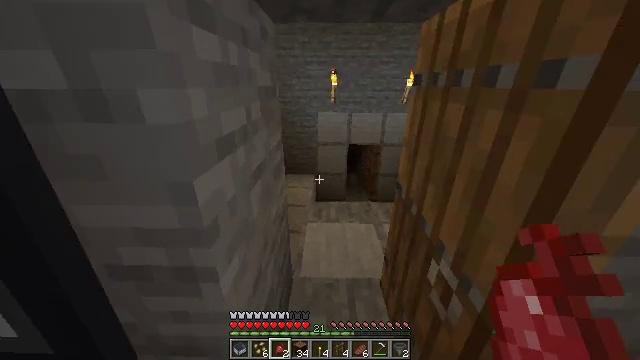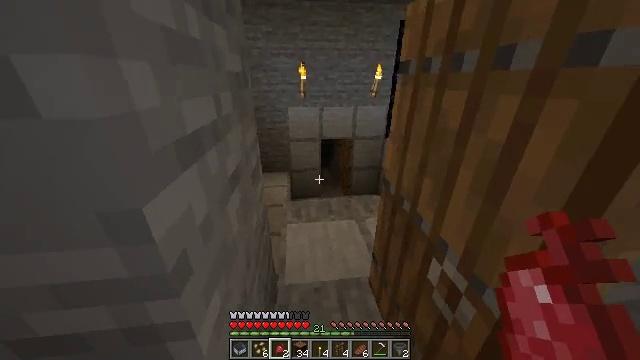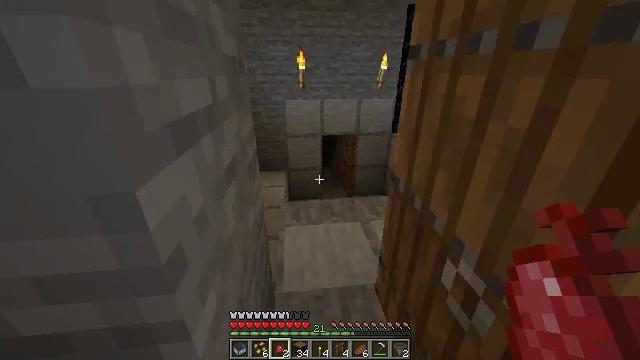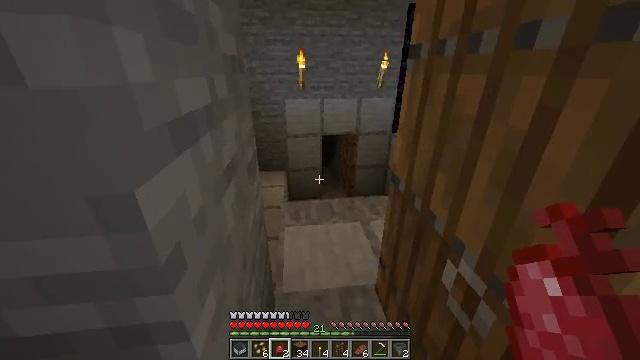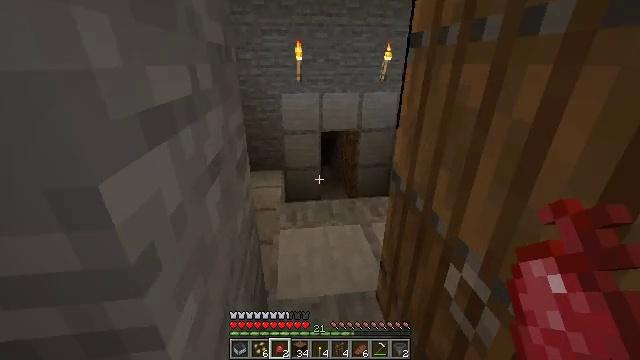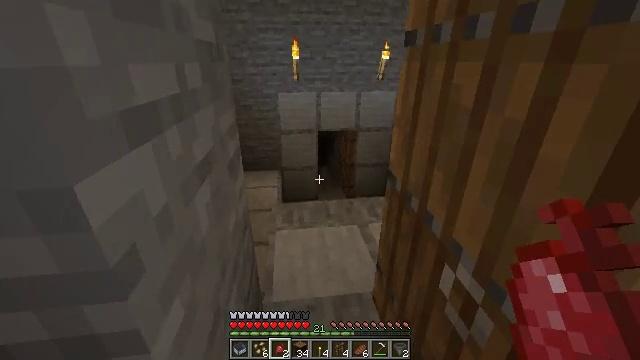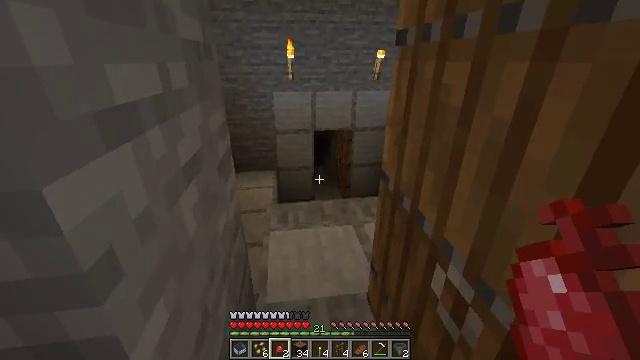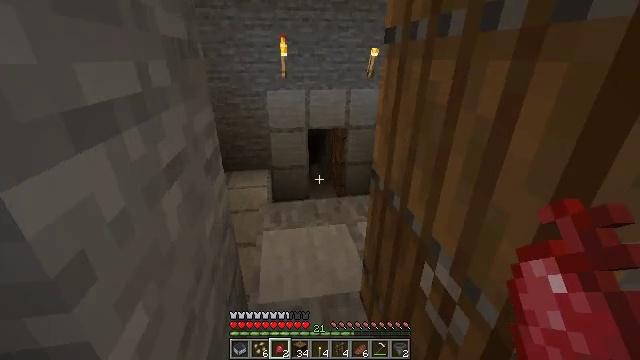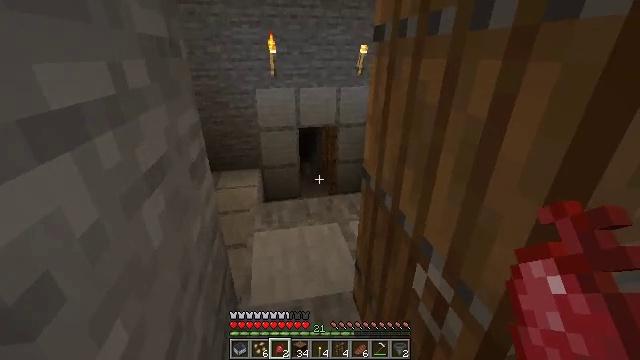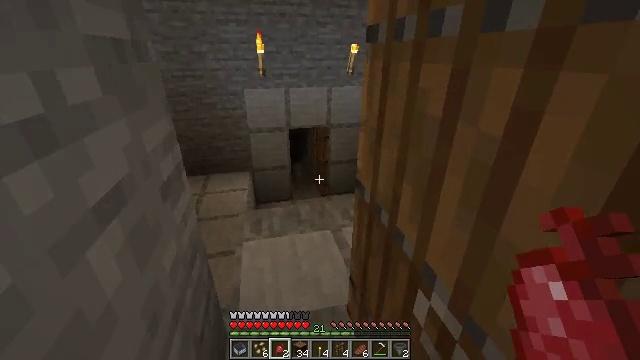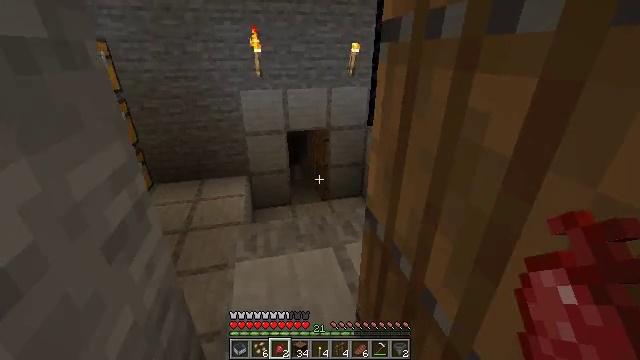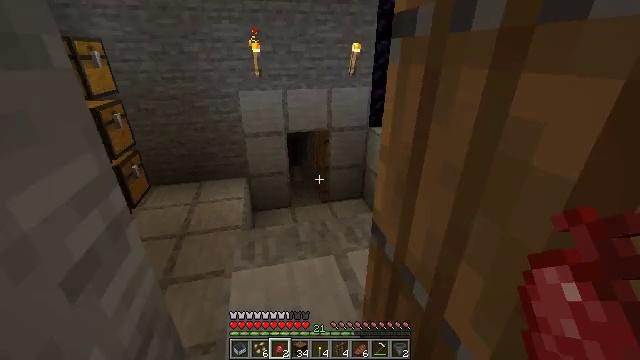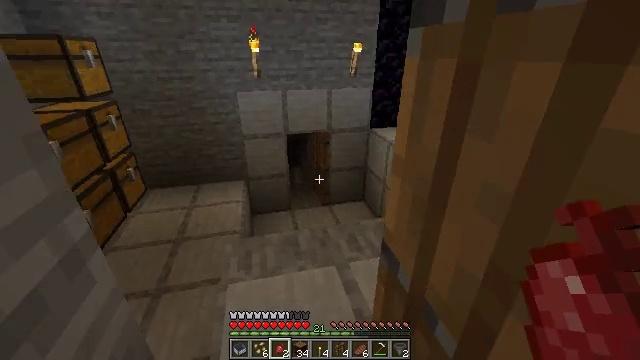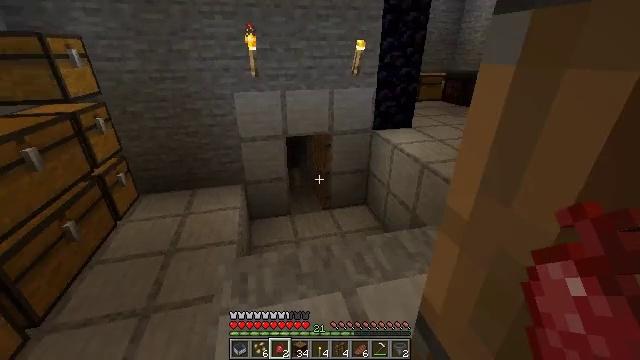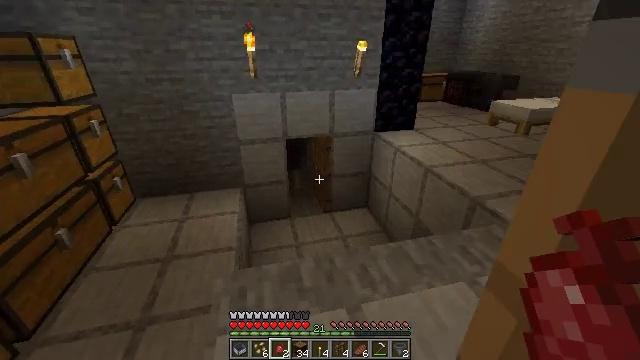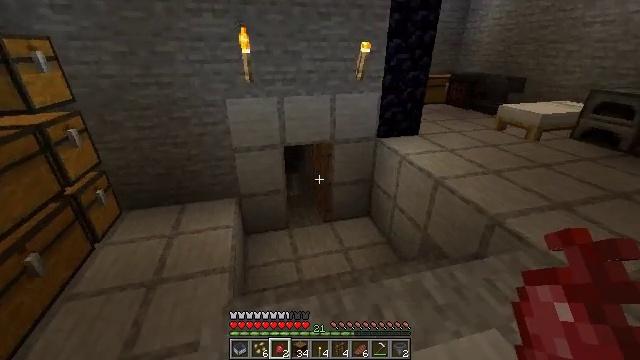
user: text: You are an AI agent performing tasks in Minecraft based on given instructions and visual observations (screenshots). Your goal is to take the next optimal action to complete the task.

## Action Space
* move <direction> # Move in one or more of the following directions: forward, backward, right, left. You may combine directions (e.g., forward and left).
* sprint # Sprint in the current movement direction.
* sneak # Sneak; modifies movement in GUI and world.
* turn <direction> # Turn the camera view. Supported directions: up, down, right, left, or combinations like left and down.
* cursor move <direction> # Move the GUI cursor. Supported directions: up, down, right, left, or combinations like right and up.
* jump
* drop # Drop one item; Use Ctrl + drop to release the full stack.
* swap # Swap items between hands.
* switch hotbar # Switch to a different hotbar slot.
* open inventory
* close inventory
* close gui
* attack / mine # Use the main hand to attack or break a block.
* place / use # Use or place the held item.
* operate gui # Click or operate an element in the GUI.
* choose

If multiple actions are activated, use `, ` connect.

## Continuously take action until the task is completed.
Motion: motion action
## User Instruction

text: Pull up beetroots from the soil.
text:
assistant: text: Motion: move forward, turn right and down
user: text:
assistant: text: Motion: move forward
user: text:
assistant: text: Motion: move forward
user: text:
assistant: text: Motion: move forward
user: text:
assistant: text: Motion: move forward
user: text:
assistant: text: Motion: move forward
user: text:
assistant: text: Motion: move forward, turn right
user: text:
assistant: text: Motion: move forward, turn right
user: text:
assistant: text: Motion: move forward, turn right
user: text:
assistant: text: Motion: move forward
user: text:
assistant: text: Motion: move forward
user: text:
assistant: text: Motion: move forward
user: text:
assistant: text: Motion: move forward
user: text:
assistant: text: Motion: move forward
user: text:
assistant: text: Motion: move forward
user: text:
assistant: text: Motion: move forward, turn right
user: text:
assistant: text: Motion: move forward, turn right and down
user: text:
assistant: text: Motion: move forward, turn right
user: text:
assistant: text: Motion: move forward, turn right
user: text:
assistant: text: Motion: move forward, turn right
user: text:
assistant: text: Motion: move forward
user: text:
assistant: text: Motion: move forward
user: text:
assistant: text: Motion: move forward
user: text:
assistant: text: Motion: move forward
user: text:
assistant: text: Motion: move forward
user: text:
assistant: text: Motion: move forward
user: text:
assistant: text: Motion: move forward
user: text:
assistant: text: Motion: move forward
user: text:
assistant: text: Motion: move forward
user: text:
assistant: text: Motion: move forward